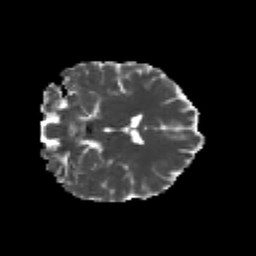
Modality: MD
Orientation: coronal
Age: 21
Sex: female
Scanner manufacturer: siemens
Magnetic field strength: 3 T
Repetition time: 3.5 s
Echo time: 0.104 s